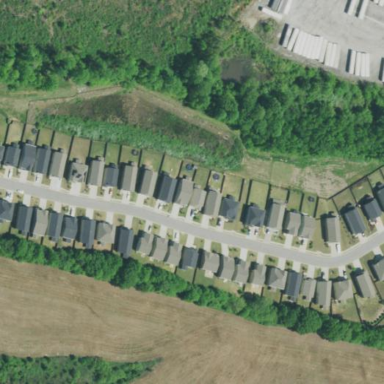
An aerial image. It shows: Residential area within neighborhood.